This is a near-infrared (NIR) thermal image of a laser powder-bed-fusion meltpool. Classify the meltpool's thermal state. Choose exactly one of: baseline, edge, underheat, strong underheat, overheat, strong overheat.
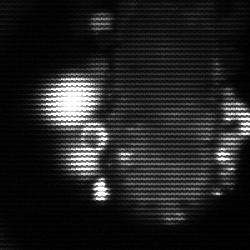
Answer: strong underheat